Aerial crown-view tile of a tropical tree (Barro Colorado Island, Panama), acquired 20250616:
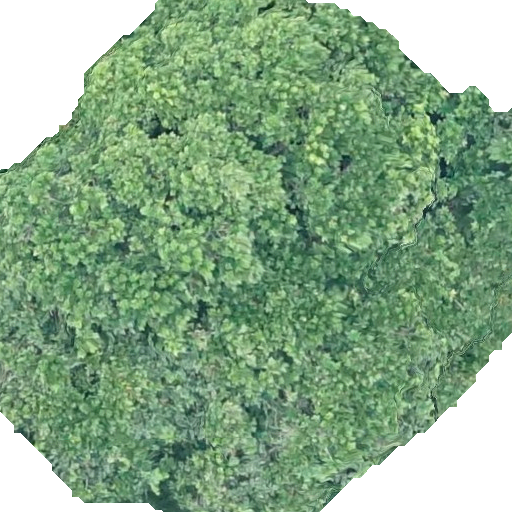
Species: Anacardium excelsum
GBIF accepted scientific name: Anacardium excelsum
Crown area: 377.342 m²